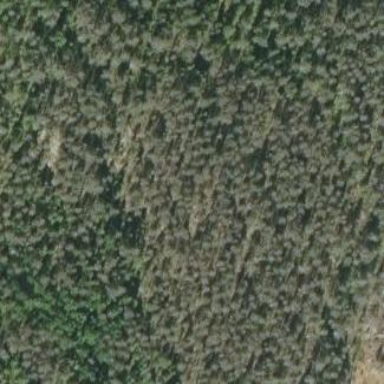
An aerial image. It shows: Woodland with needle-leaved trees.